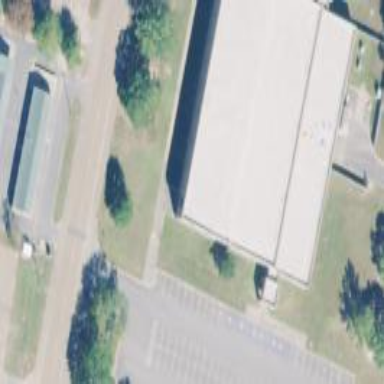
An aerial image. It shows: Building that houses fitness center.